Question: React is doing strange things with the '<p>' tag. Using the same markup structure, with a '<p>' tag vs a '<div>' tag produces very different results. For example,
'''
var withP = (
<p>
withP
<div />
</p>
);
var withDiv = (
<div>
withDiv
<div />
</div>
);
'''
Here is what the generated markup looks like in chrome:

### Here is a live jsbin demo.
### Why does React render <p> differently than <div>?
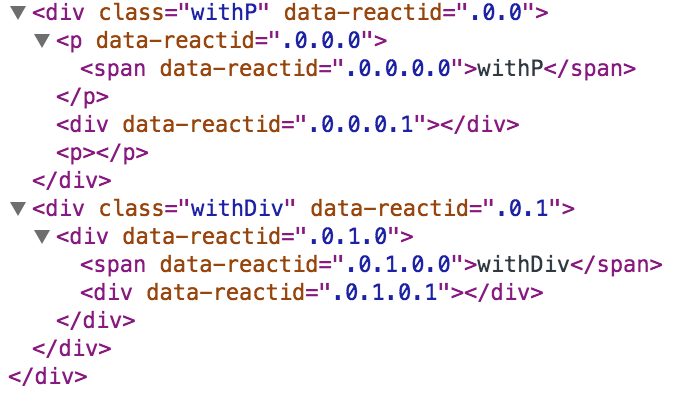
Answer: <URL> is transforming the markup to make it valid.